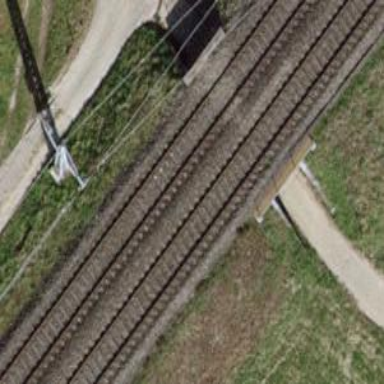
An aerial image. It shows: Bridge over electrified railway with contact lines.